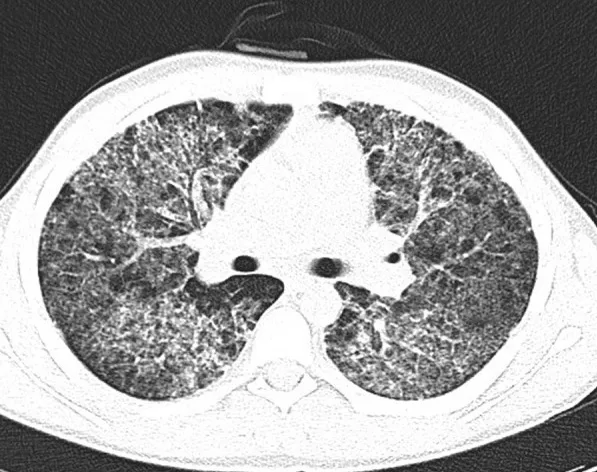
Chest CT. Bilateral ground glass opacities and diffuse centrilobular and peribronchovascular consolidation foci.
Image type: radiology (ct)